Question: Lets say I have an 'obj' file from Maya2014 like below
'''
# This file uses centimeters as units for non-parametric coordinates.
mtllib aaaaaa.mtl
g default
v 7.584940 0.000000 3.298261
v 7.416561 0.000000 2.235156
v 6.927905 0.000000 1.276115
v 6.166806 0.000000 0.515016
v 5.207765 0.000000 0.026360
v 4.144660 0.000000 -0.142020
v 3.081555 0.000000 0.026360
v 2.122514 0.000000 0.515016
v 1.361415 0.000000 1.276115
v 0.872759 0.000000 2.235156
v 0.704380 0.000000 3.298261
v 0.872759 0.000000 4.361366
v 1.361415 0.000000 5.320407
v 2.122514 0.000000 6.081506
v 3.081555 0.000000 6.570162
v 4.144660 0.000000 6.738542
v 5.207766 0.000000 6.570162
v 6.166807 0.000000 6.081507
v 6.927906 0.000000 5.320407
v 7.416562 0.000000 4.361366
v 7.584940 6.330827 3.298261
v 7.416561 6.330827 2.235156
v 6.927905 6.330827 1.276115
v 6.166806 6.330827 0.515016
v 5.207765 6.330827 0.026360
v 4.144660 6.330827 -0.142020
v 3.081555 6.330827 0.026360
v 2.122514 6.330827 0.515016
v 1.361415 6.330827 1.276115
v 0.872759 6.330827 2.235156
v 0.704380 6.330827 3.298261
v 0.872759 6.330827 4.361366
v 1.361415 6.330827 5.320407
v 2.122514 6.330827 6.081506
v 3.081555 6.330827 6.570162
v 4.144660 6.330827 6.738542
v 5.207766 6.330827 6.570162
v 6.166807 6.330827 6.081507
v 6.927906 6.330827 5.320407
v 7.416562 6.330827 4.361366
v 9.484939 6.330827 3.298261
v 9.223568 6.330827 1.648023
v 8.465038 6.330827 0.159323
v 7.283598 6.330827 -1.022117
v 5.794897 6.330827 -1.780647
v 4.144660 6.330827 -2.042019
v 2.494423 6.330827 -1.780647
v 1.005722 6.330827 -1.022116
v -0.175717 6.330827 0.159323
v -0.934248 6.330827 1.648024
v -1.195619 6.330827 3.298261
v -0.934248 6.330827 4.948499
v -0.175717 6.330827 6.437199
v 1.005723 6.330827 7.618638
v 2.494424 6.330827 8.377169
v 4.144661 6.330827 8.638540
v 5.794899 6.330827 8.377169
v 7.283599 6.330827 7.618637
v 8.465038 6.330827 6.437198
v 9.223570 6.330827 4.948497
v 9.484939 0.000000 3.298261
v 9.223568 0.000000 1.648023
v 8.465038 0.000000 0.159323
v 7.283598 0.000000 -1.022117
v 5.794897 0.000000 -1.780647
v 4.144660 0.000000 -2.042019
v 2.494423 0.000000 -1.780647
v 1.005722 0.000000 -1.022116
v -0.175717 0.000000 0.159323
v -0.934248 0.000000 1.648024
v -1.195619 0.000000 3.298261
v -0.934248 0.000000 4.948499
v -0.175717 0.000000 6.437199
v 1.005723 0.000000 7.618638
v 2.494424 0.000000 8.377169
v 4.144661 0.000000 8.638540
v 5.794899 0.000000 8.377169
v 7.283599 0.000000 7.618637
v 8.465038 0.000000 6.437198
v 9.223570 0.000000 4.948497
vt 0.000000 0.500000
vt 0.000000 0.500000
vt 0.0<PHONE>20.000000
vt 0.0<PHONE>20.000000
vt 0.000000 0.500000
vt 0.0<PHONE>20.000000
vt 0.000000 0.500000
vt 0.0<PHONE>20.000000
vt 0.000000 0.500000
vt 0.0<PHONE>20.000000
vt 0.000000 0.500000
vt 0.0<PHONE>20.000000
vt 0.000000 0.500000
vt 0.0<PHONE>20.000000
vt 0.000000 0.500000
vt 0.0<PHONE>20.000000
vt 0.000000 0.500000
vt 0.0<PHONE>20.000000
vt 0.000000 0.500000
vt 0.0<PHONE>20.000000
vt 0.000000 0.500000
vt 0.0<PHONE>20.000000
vt 0.000000 0.500000
vt 0.0<PHONE>20.000000
vt 0.000000 0.500000
vt 0.0<PHONE>20.000000
vt 0.000000 0.500000
vt 0.0<PHONE>20.000000
vt 0.000000 0.500000
vt 0.0<PHONE>20.000000
vt 0.000000 0.500000
vt 0.0<PHONE>20.000000
vt 0.000000 0.500000
vt 0.0<PHONE>20.000000
vt 0.000000 0.500000
vt 0.0<PHONE>20.000000
vt 0.000000 0.500000
vt 0.0<PHONE>20.000000
vt 0.000000 0.500000
vt 0.0<PHONE>20.000000
vt 0.000000 0.500000
vt 0.000000 0.500000
vt 0.000000 0.500000
vt 0.000000 0.500000
vt 0.000000 0.500000
vt 0.000000 0.500000
vt 0.000000 0.500000
vt 0.000000 0.500000
vt 0.000000 0.500000
vt 0.000000 0.500000
vt 0.000000 0.500000
vt 0.000000 0.500000
vt 0.000000 0.500000
vt 0.000000 0.500000
vt 0.000000 0.500000
vt 0.000000 0.500000
vt 0.000000 0.500000
vt 0.000000 0.500000
vt 0.000000 0.500000
vt 0.000000 0.500000
vt 2.0<PHONE>20.000000
vt 2.0<PHONE>20.000000
vt 2.0<PHONE>20.000000
vt 2.0<PHONE>20.000000
vt 2.0<PHONE>20.000000
vt 2.0<PHONE>20.000000
vt 2.0<PHONE>20.000000
vt 2.0<PHONE>20.000000
vt 2.0<PHONE>20.000000
vt 2.0<PHONE>20.000000
vt 2.0<PHONE>20.000000
vt 2.0<PHONE>20.000000
vt 2.0<PHONE>20.000000
vt 2.0<PHONE>20.000000
vt 2.0<PHONE>20.000000
vt 2.0<PHONE>20.000000
vt 2.0<PHONE>20.000000
vt 2.0<PHONE>20.000000
vt 2.0<PHONE>20.000000
vt 2.0<PHONE>20.000000
vt 0.0<PHONE>20.000000
vt 2.000000 0.500000
vt 0.0<PHONE>20.000000
vt 2.000000 0.500000
vt 0.0<PHONE>20.000000
vt 2.000000 0.500000
vt 0.0<PHONE>20.000000
vt 2.000000 0.500000
vt 0.0<PHONE>20.000000
vt 2.000000 0.500000
vt 0.0<PHONE>20.000000
vt 2.000000 0.500000
vt 0.0<PHONE>20.000000
vt 2.000000 0.500000
vt 0.0<PHONE>20.000000
vt 2.000000 0.500000
vt 0.0<PHONE>20.000000
vt 2.000000 0.500000
vt 0.0<PHONE>20.000000
vt 2.000000 0.500000
vt 0.0<PHONE>20.000000
vt 2.000000 0.500000
vt 0.0<PHONE>20.000000
vt 2.000000 0.500000
vt 0.0<PHONE>20.000000
vt 2.000000 0.500000
vt 0.0<PHONE>20.000000
vt 2.000000 0.500000
vt 0.0<PHONE>20.000000
vt 2.000000 0.500000
vt 0.0<PHONE>20.000000
vt 2.000000 0.500000
vt 0.0<PHONE>20.000000
vt 2.000000 0.500000
vt 0.0<PHONE>20.000000
vt 2.000000 0.500000
vt 0.0<PHONE>20.000000
vt 2.000000 0.500000
vt 0.0<PHONE>20.000000
vt 2.000000 0.500000
vn -0.951057 0.000000 0.309017
vn -1.000000 0.000000 0.000001
vn -1.000000 0.000000 0.000001
vn -0.951057 0.000000 0.309017
vn -0.809017 0.000000 0.587785
vn -0.809017 0.000000 0.587785
vn -0.587786 0.000000 0.809017
vn -0.587786 0.000000 0.809017
vn -0.309017 0.000000 0.951057
vn -0.309017 0.000000 0.951057
vn 0.000000 0.000000 1.000000
vn 0.000000 0.000000 1.000000
vn 0.309017 0.000000 0.951057
vn 0.309017 0.000000 0.951057
vn 0.587785 0.000000 0.809017
vn 0.587785 0.000000 0.809017
vn 0.809017 0.000000 0.587785
vn 0.809017 0.000000 0.587785
vn 0.951057 0.000000 0.309017
vn 0.951057 0.000000 0.309017
vn 1.000000 0.000000 0.000000
vn 1.000000 0.000000 0.000000
vn 0.951057 0.000000 -0.309017
vn 0.951057 0.000000 -0.309017
vn 0.809017 0.000000 -0.587785
vn 0.809017 0.000000 -0.587785
vn 0.587785 0.000000 -0.809017
vn 0.587785 0.000000 -0.809017
vn 0.309017 0.000000 -0.951056
vn 0.309017 0.000000 -0.951056
vn 0.000000 0.000000 -1.000000
vn 0.000000 0.000000 -1.000000
vn -0.309017 0.000000 -0.951057
vn -0.309017 0.000000 -0.951057
vn -0.587785 0.000000 -0.809017
vn -0.587785 0.000000 -0.809017
vn -0.809017 0.000000 -0.587785
vn -0.809017 0.000000 -0.587785
vn -0.951057 0.000000 -0.309016
vn -0.951057 0.000000 -0.309016
vn 0.000000 1.000000 0.000000
vn 0.000000 1.000000 0.000000
vn 0.000000 1.000000 0.000000
vn 0.000000 1.000000 0.000000
vn 0.000000 1.000000 0.000000
vn 0.000000 1.000000 0.000000
vn 0.000000 1.000000 -0.000000
vn 0.000000 1.000000 -0.000000
vn 0.000000 1.000000 0.000000
vn 0.000000 1.000000 0.000000
vn 0.000000 1.000000 0.000000
vn 0.000000 1.000000 0.000000
vn 0.000000 1.000000 0.000000
vn 0.000000 1.000000 0.000000
vn 0.000000 1.000000 0.000000
vn 0.000000 1.000000 0.000000
vn 0.000000 1.000000 0.000000
vn 0.000000 1.000000 0.000000
vn 0.000000 1.000000 0.000000
vn 0.000000 1.000000 0.000000
vn 0.000000 1.000000 0.000000
vn 0.000000 1.000000 0.000000
vn 0.000000 1.000000 0.000000
vn 0.000000 1.000000 0.000000
vn 0.000000 1.000000 -0.000000
vn 0.000000 1.000000 -0.000000
vn 0.000000 1.000000 -0.000000
vn 0.000000 1.000000 -0.000000
vn 0.000000 1.000000 0.000000
vn 0.000000 1.000000 0.000000
vn 0.000000 1.000000 0.000000
vn 0.000000 1.000000 0.000000
vn 0.000000 1.000000 0.000000
vn 0.000000 1.000000 0.000000
vn 0.000000 1.000000 -0.000000
vn 0.000000 1.000000 -0.000000
vn 0.000000 1.000000 -0.000000
vn 0.000000 1.000000 -0.000000
vn 0.000000 1.000000 0.000000
vn 0.000000 1.000000 0.000000
vn 0.951057 0.000000 -0.309017
vn 1.000000 0.000000 -0.000001
vn 1.000000 0.000000 -0.000001
vn 0.951057 0.000000 -0.309017
vn 0.809017 0.000000 -0.587785
vn 0.809017 0.000000 -0.587785
vn 0.587785 0.000000 -0.809017
vn 0.587785 0.000000 -0.809017
vn 0.309017 0.000000 -0.951057
vn 0.309017 0.000000 -0.951057
vn 0.000000 0.000000 -1.000000
vn 0.000000 0.000000 -1.000000
vn -0.309017 0.000000 -0.951057
vn -0.309017 0.000000 -0.951057
vn -0.587785 0.000000 -0.809017
vn -0.587785 0.000000 -0.809017
vn -0.809017 0.000000 -0.587785
vn -0.809017 0.000000 -0.587785
vn -0.951057 0.000000 -0.309017
vn -0.951057 0.000000 -0.309017
vn -1.000000 0.000000 0.000000
vn -1.000000 0.000000 0.000000
vn -0.951057 0.000000 0.309017
vn -0.951057 0.000000 0.309017
vn -0.809017 0.000000 0.587785
vn -0.809017 0.000000 0.587785
vn -0.587785 0.000000 0.809017
vn -0.587785 0.000000 0.809017
vn -0.309017 0.000000 0.951057
vn -0.309017 0.000000 0.951057
vn -0.000000 0.000000 1.000000
vn -0.000000 0.000000 1.000000
vn 0.309017 0.000000 0.951057
vn 0.309017 0.000000 0.951057
vn 0.587786 0.000000 0.809017
vn 0.587786 0.000000 0.809017
vn 0.809017 0.000000 0.587785
vn 0.809017 0.000000 0.587785
vn 0.951057 0.000000 0.309017
vn 0.951057 0.000000 0.309017
vn 0.000000 -1.000000 0.000000
vn 0.000000 -1.000000 0.000000
vn 0.000000 -1.000000 0.000000
vn 0.000000 -1.000000 0.000000
vn 0.000000 -1.000000 -0.000000
vn 0.000000 -1.000000 -0.000000
vn 0.000000 -1.000000 -0.000000
vn 0.000000 -1.000000 -0.000000
vn 0.000000 -1.000000 0.000000
vn 0.000000 -1.000000 0.000000
vn 0.000000 -1.000000 0.000000
vn 0.000000 -1.000000 0.000000
vn 0.000000 -1.000000 0.000000
vn 0.000000 -1.000000 0.000000
vn 0.000000 -1.000000 0.000000
vn 0.000000 -1.000000 0.000000
vn 0.000000 -1.000000 0.000000
vn 0.000000 -1.000000 0.000000
vn 0.000000 -1.000000 0.000000
vn 0.000000 -1.000000 0.000000
vn 0.000000 -1.000000 0.000000
vn 0.000000 -1.000000 0.000000
vn 0.000000 -1.000000 0.000000
vn 0.000000 -1.000000 0.000000
vn 0.000000 -1.000000 0.000000
vn 0.000000 -1.000000 0.000000
vn 0.000000 -1.000000 0.000000
vn 0.000000 -1.000000 0.000000
vn 0.000000 -1.000000 0.000000
vn 0.000000 -1.000000 0.000000
vn 0.000000 -1.000000 0.000000
vn 0.000000 -1.000000 0.000000
vn 0.000000 -1.000000 0.000000
vn 0.000000 -1.000000 0.000000
vn 0.000000 -1.000000 -0.000000
vn 0.000000 -1.000000 -0.000000
vn 0.000000 -1.000000 -0.000000
vn 0.000000 -1.000000 -0.000000
vn 0.000000 -1.000000 0.000000
vn 0.000000 -1.000000 0.000000
s 1
g pPipe1
usemtl initialShadingGroup
f 2/1/1 1/2/2 21/61/3 22/62/4
f 3/5/5 2/1/1 22/62/4 23/63/6
f 4/7/7 3/5/5 23/63/6 24/64/8
f 5/9/9 4/7/7 24/64/8 25/65/10
f 6/11/11 5/9/9 25/65/10 26/66/12
f 7/13/13 6/11/11 26/66/12 27/67/14
f 8/15/15 7/13/13 27/67/14 28/68/16
f 9/17/17 8/15/15 28/68/16 29/69/18
f 10/19/19 9/17/17 29/69/18 30/70/20
f 11/21/21 10/19/19 30/70/20 31/71/22
f 12/23/23 11/21/21 31/71/22 32/72/24
f 13/25/25 12/23/23 32/72/24 33/73/26
f 14/27/27 13/25/25 33/73/26 34/74/28
f 15/29/29 14/27/27 34/74/28 35/75/30
f 16/31/31 15/29/29 35/75/30 36/76/32
f 17/33/33 16/31/31 36/76/32 37/77/34
f 18/35/35 17/33/33 37/77/34 38/78/36
f 19/37/37 18/35/35 38/78/36 39/79/38
f 20/39/39 19/37/37 39/79/38 40/80/40
f 1/2/2 20/39/39 40/80/40 21/61/3
s 2
f 22/4/41 21/3/42 41/81/43 42/83/44
f 23/6/45 22/4/41 42/83/44 43/85/46
f 24/8/47 23/6/45 43/85/46 44/87/48
f 25/10/49 24/8/47 44/87/48 45/89/50
f 26/12/51 25/10/49 45/89/50 46/91/52
f 27/14/53 26/12/51 46/91/52 47/93/54
f 28/16/55 27/14/53 47/93/54 48/95/56
f 29/18/57 28/16/55 48/95/56 49/97/58
f 30/20/59 29/18/57 49/97/58 50/99/60
f 31/22/61 30/20/59 50/99/60 51/101/62
f 32/24/63 31/22/61 51/101/62 52/103/64
f 33/26/65 32/24/63 52/103/64 53/105/66
f 34/28/67 33/26/65 53/105/66 54/107/68
f 35/30/69 34/28/67 54/107/68 55/109/70
f 36/32/71 35/30/69 55/109/70 56/111/72
f 37/34/73 36/32/71 56/111/72 57/113/74
f 38/36/75 37/34/73 57/113/74 58/115/76
f 39/38/77 38/36/75 58/115/76 59/117/78
f 40/40/79 39/38/77 59/117/78 60/119/80
f 21/3/42 40/40/79 60/119/80 41/81/43
s 3
f 42/83/81 41/81/82 61/82/83 62/84/84
f 43/85/85 42/83/81 62/84/84 63/86/86
f 44/87/87 43/85/85 63/86/86 64/88/88
f 45/89/89 44/87/87 64/88/88 65/90/90
f 46/91/91 45/89/89 65/90/90 66/92/92
f 47/93/93 46/91/91 66/92/92 67/94/94
f 48/95/95 47/93/93 67/94/94 68/96/96
f 49/97/97 48/95/95 68/96/96 69/98/98
f 50/99/99 49/97/97 69/98/98 70/100/100
f 51/101/101 50/99/99 70/100/100 71/102/102
f 52/103/103 51/101/101 71/102/102 72/104/104
f 53/105/105 52/103/103 72/104/104 73/106/106
f 54/107/107 53/105/105 73/106/106 74/108/108
f 55/109/109 54/107/107 74/108/108 75/110/110
f 56/111/111 55/109/109 75/110/110 76/112/112
f 57/113/113 56/111/111 76/112/112 77/114/114
f 58/115/115 57/113/113 77/114/114 78/116/116
f 59/117/117 58/115/115 78/116/116 79/118/118
f 60/119/119 59/117/117 79/118/118 80/120/120
f 41/81/82 60/119/119 80/120/120 61/82/83
s 4
f 62/42/121 61/41/122 1/2/123 2/1/124
f 63/43/125 62/42/121 2/1/124 3/5/126
f 64/44/127 63/43/125 3/5/126 4/7/128
f 65/45/129 64/44/127 4/7/128 5/9/130
f 66/46/131 65/45/129 5/9/130 6/11/132
f 67/47/133 66/46/131 6/11/132 7/13/134
f 68/48/135 67/47/133 7/13/134 8/15/136
f 69/49/137 68/48/135 8/15/136 9/17/138
f 70/50/139 69/49/137 9/17/138 10/19/140
f 71/51/141 70/50/139 10/19/140 11/21/142
f 72/52/143 71/51/141 11/21/142 12/23/144
f 73/53/145 72/52/143 12/23/144 13/25/146
f 74/54/147 73/53/145 13/25/146 14/27/148
f 75/55/149 74/54/147 14/27/148 15/29/150
f 76/56/151 75/55/149 15/29/150 16/31/152
f 77/57/153 76/56/151 16/31/152 17/33/154
f 78/58/155 77/57/153 17/33/154 18/35/156
f 79/59/157 78/58/155 18/35/156 19/37/158
f 80/60/159 79/59/157 19/37/158 20/39/160
f 61/41/122 80/60/159 20/39/160 1/2/123
'''
'''
newmtl initialShadingGroup
illum 4
Kd 0.50 0.50 0.50
Ka 0.00 0.00 0.00
Tf 1.00 1.00 1.00
Ni 1.00
'''
When I try to convert it using <URL> I get the error below.

I have installed Python3.* properly.
What might be the problem? How to fix it?
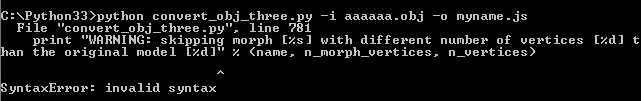
Answer: It was giving syntax error so i started checking the syntax. found that it is valid for python 2.+. then i just uninstalled python 3.* it and installed 2.75. not it works like charm.